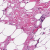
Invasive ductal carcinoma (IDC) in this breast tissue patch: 0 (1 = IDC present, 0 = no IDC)